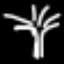
Label: palm tree